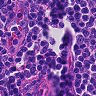
Metastatic tissue present: no